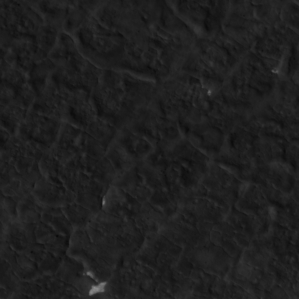
Label: non_frost